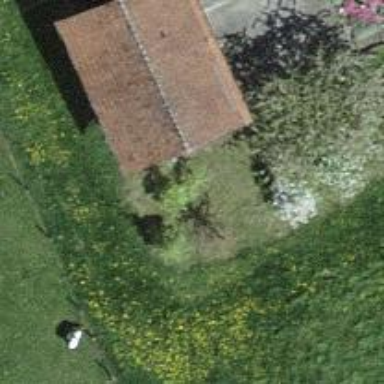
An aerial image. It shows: Garage.